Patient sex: M
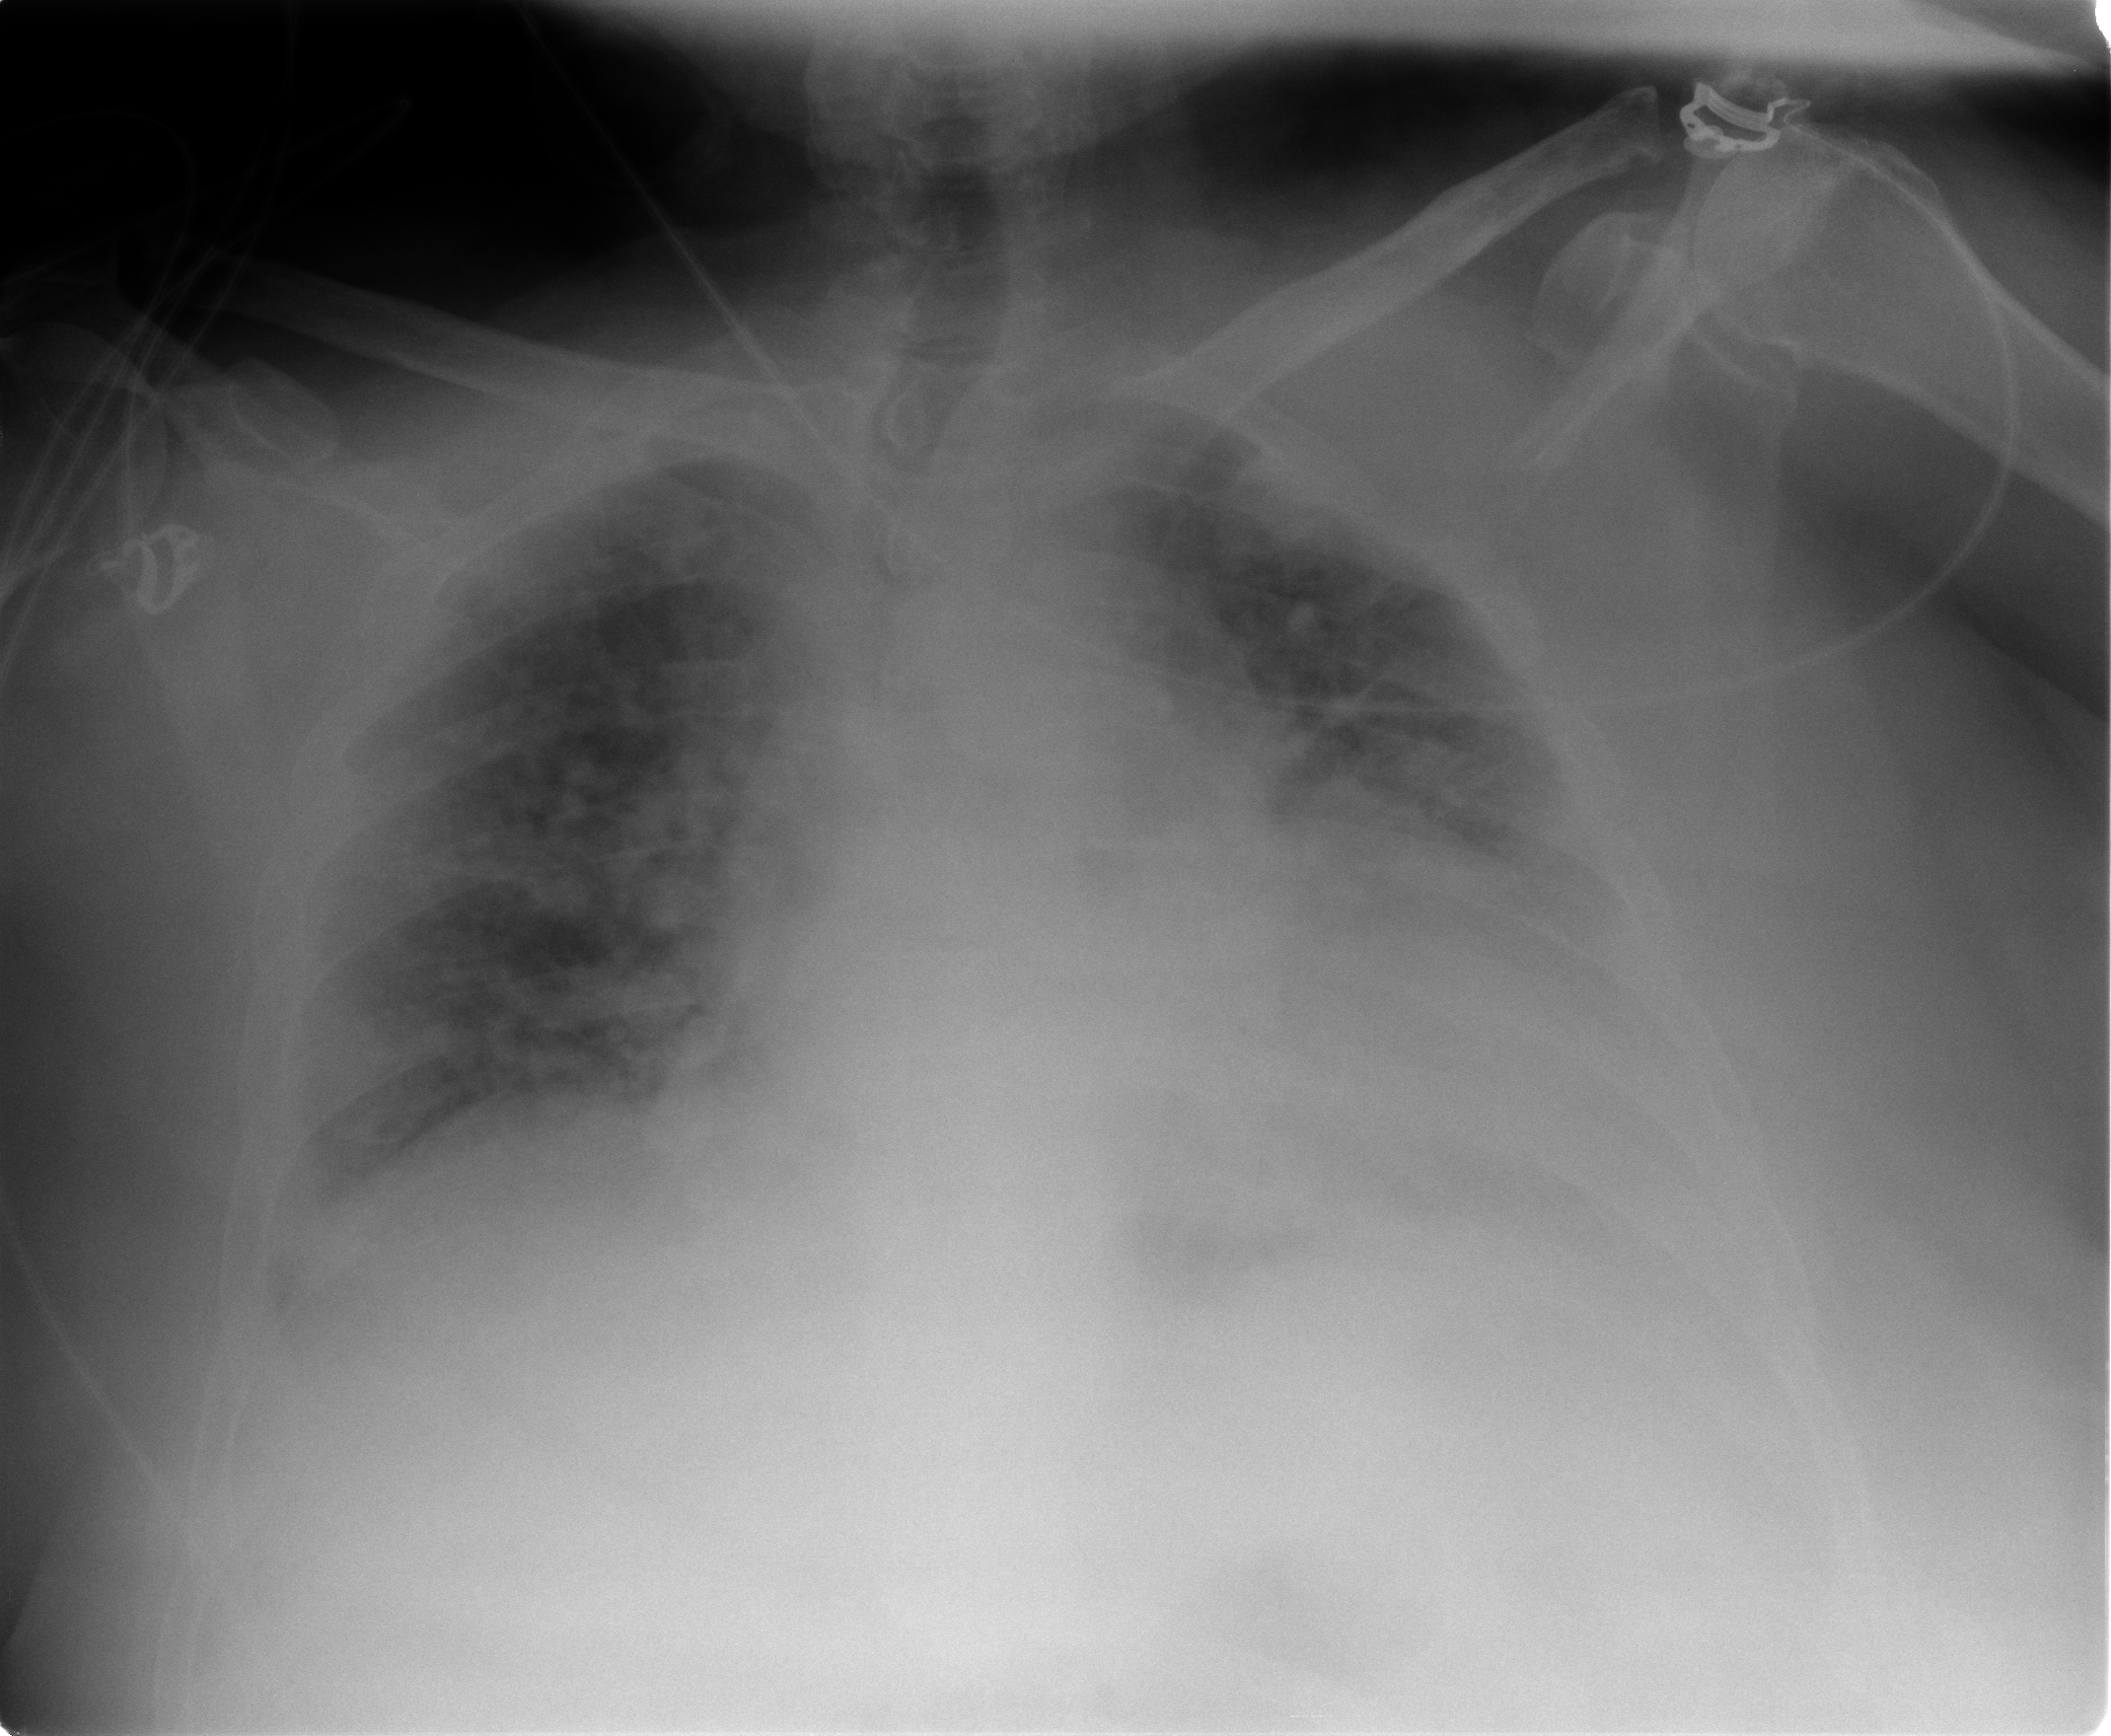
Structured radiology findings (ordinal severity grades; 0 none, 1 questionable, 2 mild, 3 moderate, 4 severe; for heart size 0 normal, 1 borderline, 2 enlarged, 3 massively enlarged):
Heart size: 2
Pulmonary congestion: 3
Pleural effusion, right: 1
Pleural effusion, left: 2
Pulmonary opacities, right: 3
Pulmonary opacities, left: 3
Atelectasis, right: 3
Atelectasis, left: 3